Question: I am developing the android app in which i have used achartengine for creating the graph. Now my concern problem shown in the image below any help is appreciated.
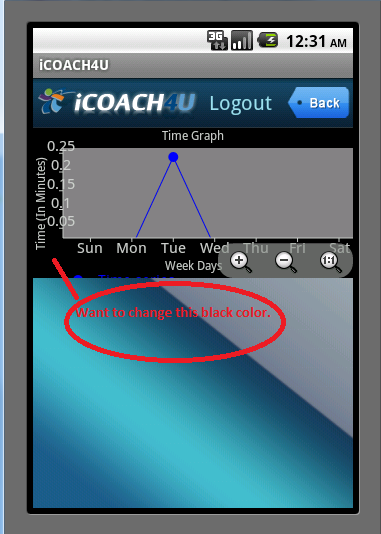
Answer: Apply this to change color
'''
renderer.setApplyBackgroundColor(true);
renderer.setBackgroundColor(Color.WHITE);
renderer.setMarginsColor(Color.WHITE);
'''